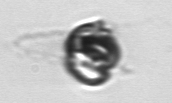
Label: Proterythropsis